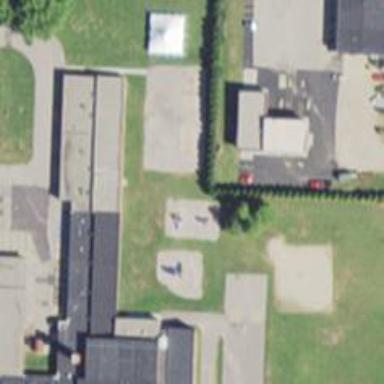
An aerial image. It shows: School.